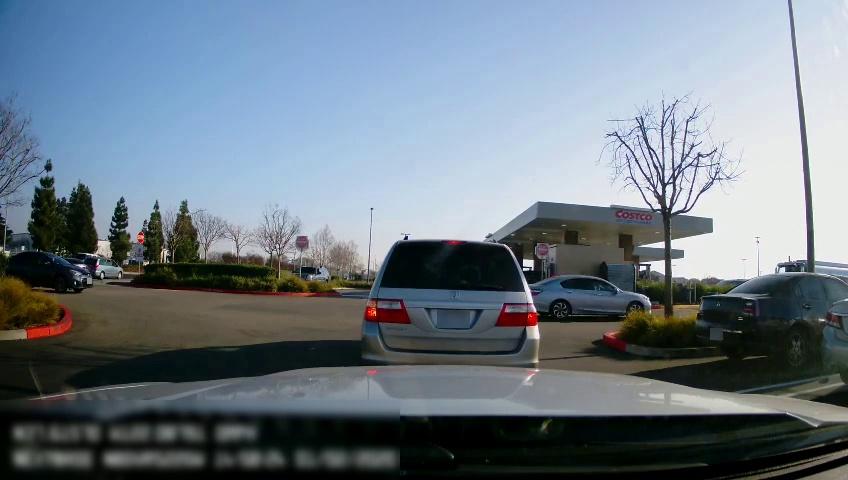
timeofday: Day
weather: Sunny
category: Drivable Space
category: Drivable Space
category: Vehicles | Car
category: Vehicles | Truck
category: Vehicles | Car
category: Vehicles | Car
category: Vehicles | SUV
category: Vehicles | Car
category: Vehicles | SUV
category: Vehicles | Car
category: Vehicles | SUV
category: Traffic | Signs
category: Traffic | Signs